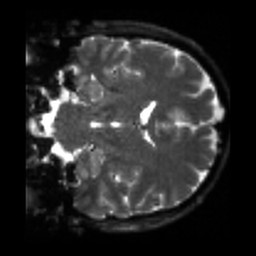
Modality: sbref
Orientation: coronal
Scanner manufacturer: siemens
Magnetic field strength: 3 T
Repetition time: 4 s
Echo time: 0.0594 s